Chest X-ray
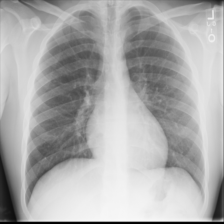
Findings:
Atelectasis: negative
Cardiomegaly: negative
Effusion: negative
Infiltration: positive
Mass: negative
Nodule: positive
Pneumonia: negative
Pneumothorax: negative
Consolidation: negative
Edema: negative
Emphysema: negative
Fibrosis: negative
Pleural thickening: negative
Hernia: negative